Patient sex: M
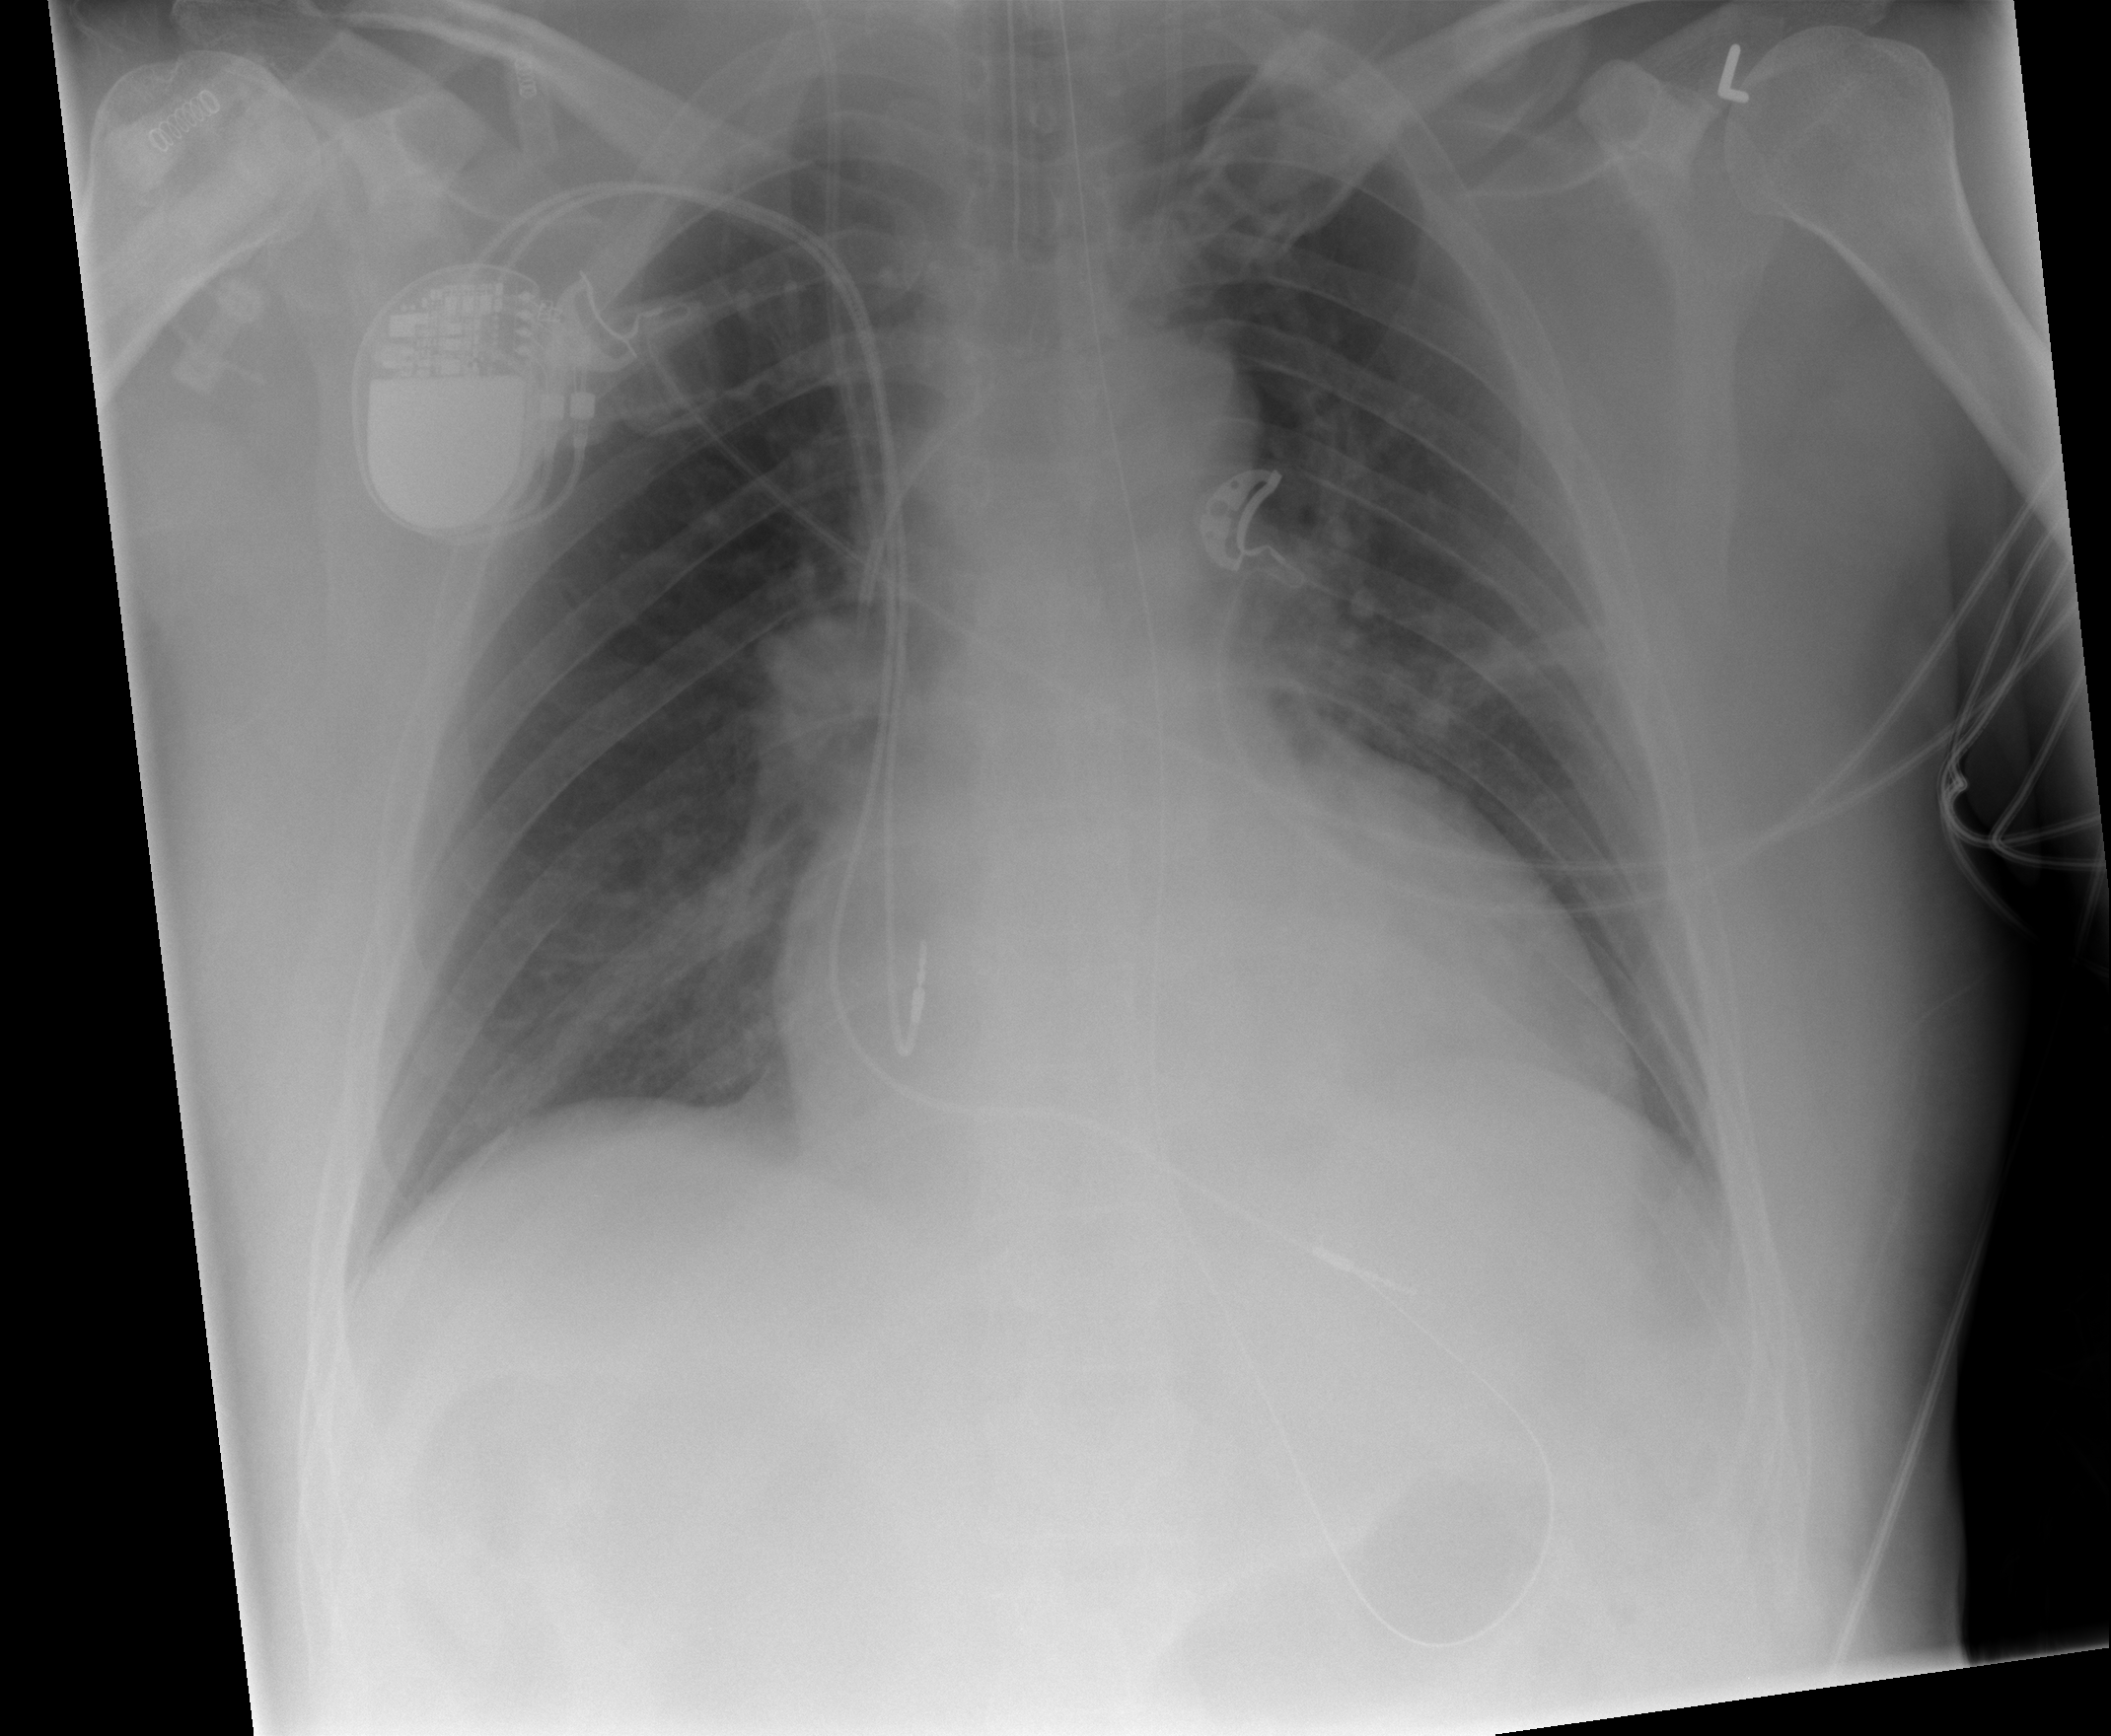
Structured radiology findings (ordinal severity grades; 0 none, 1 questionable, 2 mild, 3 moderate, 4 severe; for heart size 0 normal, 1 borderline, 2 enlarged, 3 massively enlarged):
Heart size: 2
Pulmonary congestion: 1
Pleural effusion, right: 0
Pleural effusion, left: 0
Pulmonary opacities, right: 0
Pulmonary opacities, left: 2
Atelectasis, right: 2
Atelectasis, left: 2